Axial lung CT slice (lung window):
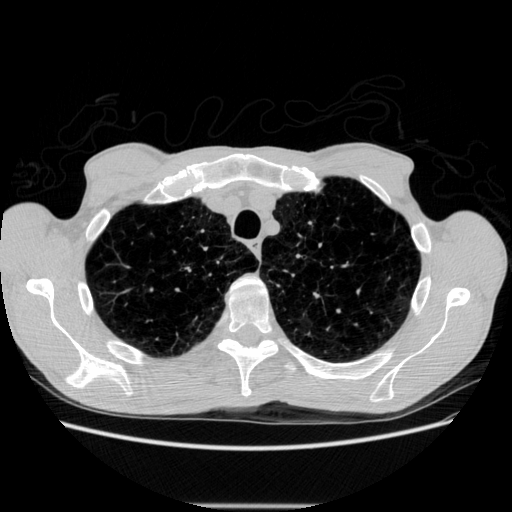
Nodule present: no